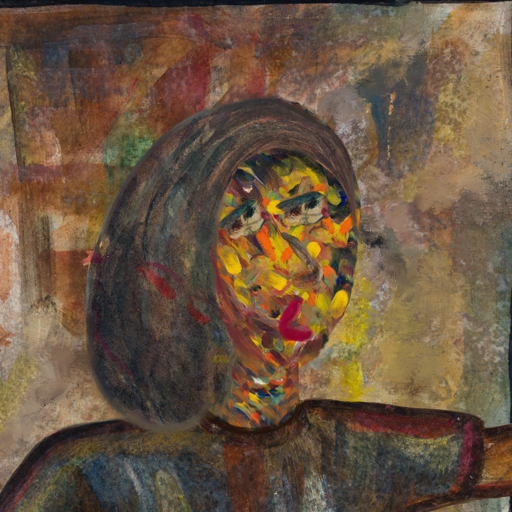
Background: Mosgoul, Head And Neck Side: An_Impression, Face Side: Pipe, Bust: Mosgoul, Hair Side: Gypsy_Mother, Head Accessory: Blank, Second Necklace: Blank, Necklace: Blank, Baby: Blank